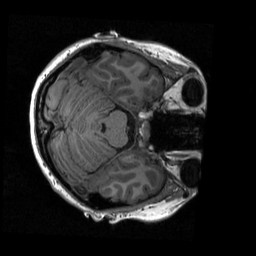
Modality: T1w
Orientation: axial
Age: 22
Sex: female
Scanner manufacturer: siemens
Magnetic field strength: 3 T
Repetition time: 2.3 s
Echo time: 0.00298 s